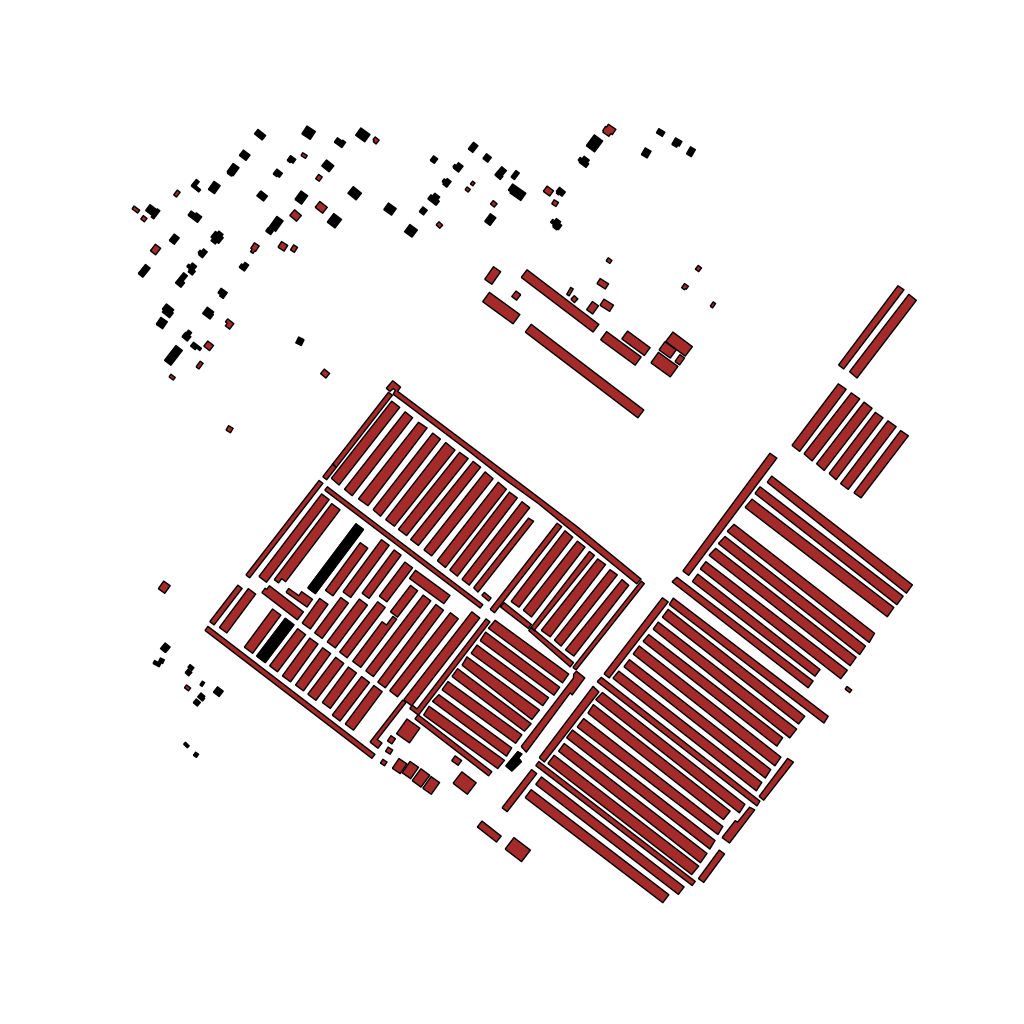
Tags: overhead vector_map, industrial, recreation, residential, special, individual_rise, low_rise, density_1, Building, Facility, 1.0 km²